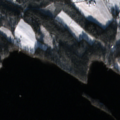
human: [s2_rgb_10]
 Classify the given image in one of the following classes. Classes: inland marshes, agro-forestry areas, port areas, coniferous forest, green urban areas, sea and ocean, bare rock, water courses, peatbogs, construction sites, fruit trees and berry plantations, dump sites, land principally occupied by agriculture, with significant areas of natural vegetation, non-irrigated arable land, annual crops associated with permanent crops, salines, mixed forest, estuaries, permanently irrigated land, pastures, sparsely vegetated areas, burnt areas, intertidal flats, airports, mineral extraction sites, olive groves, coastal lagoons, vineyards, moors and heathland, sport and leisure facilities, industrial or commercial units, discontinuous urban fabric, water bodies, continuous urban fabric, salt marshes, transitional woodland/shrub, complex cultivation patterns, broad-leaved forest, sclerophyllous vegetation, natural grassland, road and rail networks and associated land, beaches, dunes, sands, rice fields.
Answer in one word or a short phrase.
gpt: land principally occupied by agriculture, with significant areas of natural vegetation, coniferous forest, mixed forest, water bodies